Aerial crown-view tile of a tropical tree (Barro Colorado Island, Panama), acquired 20241112:
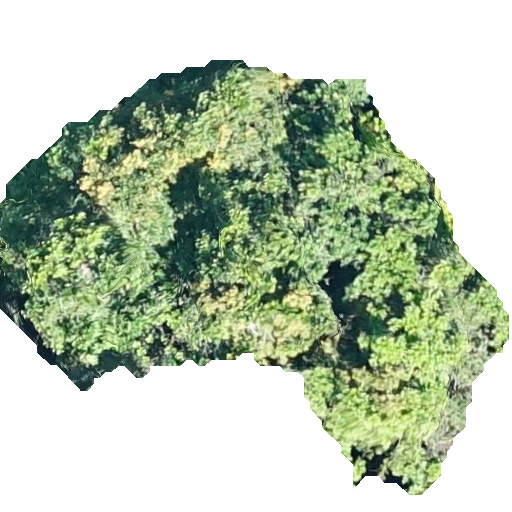
Species: Anacardium excelsum
GBIF accepted scientific name: Anacardium excelsum
Crown area: 209.497 m²